Question: I'm trying to make an implementation of either a winding number or crossing number test, built mainly around boolean operations.
The boolean requirement is due to the methods and efficiency of the underlying dataset, making it sub-optimal to delegate variables for counting other than a boolean value.
Crossing number seems easiest to implement (I would think) since it is inherently binary (even (0) vs. odd (1)), where the result of the crossing number test of each side can be 'xor'-ed with the previous results such as in the code given below, where 'xyz' is our evaluated coordinate. Code is adapted from <URL> at the end.
'''
#Original points:
pts=[[100,100],[200,200],[300,100],[400,300],[300,400],[200,300],[100,100]]
#Extremas:
min=[pts[0][0],pts[0][1]]
max=[pts[0][0],pts[0][1]]
for i in pts:
for j in range(2):
if i[j]<min[j]:
min[j]=i[j]
if i[j]>max[j]:
max[j]=i[j]
#New dimensions:
w=max[0]-min[0]
h=max[1]-min[1]
if len(sys.argv) > 2:
xyz=[int(sys.argv[1]),int(sys.argv[2])]
else:
xyz=[200,100]
#Normalize by cutting off lower than minimum, higher than maximum:
for i,p in enumerate(pts):
pts[i]=[p[0]-min[0],p[1]-min[1]]
x=0
y=1
logic=None
counting=0
for i in range(len(pts)-1):
test=( ( (pts[i][y] <= xyz[y]) and (pts[i+1][y] > xyz[y]) ) or ( (pts[i][y] > xyz[y]) and (pts[i+1][y] <= xyz[y]) ) ) and (xyz[x] < pts[i][x] + ( (xyz[y]-pts[i][y])/(pts[i+1][y]-pts[i][y]) ) * (pts[i+1][x] - pts[i][x]))
if logic is None:
logic=test
else:
logic^=test
if test:
counting+=1
print logic
print counting
'''
Results:
For a whole image the binary flow results in these images where each square is one step.
Obviously something is amiss, yet I can't seem to figure out why it goes all haywire after it rounds the lower right corner... Any thoughts?

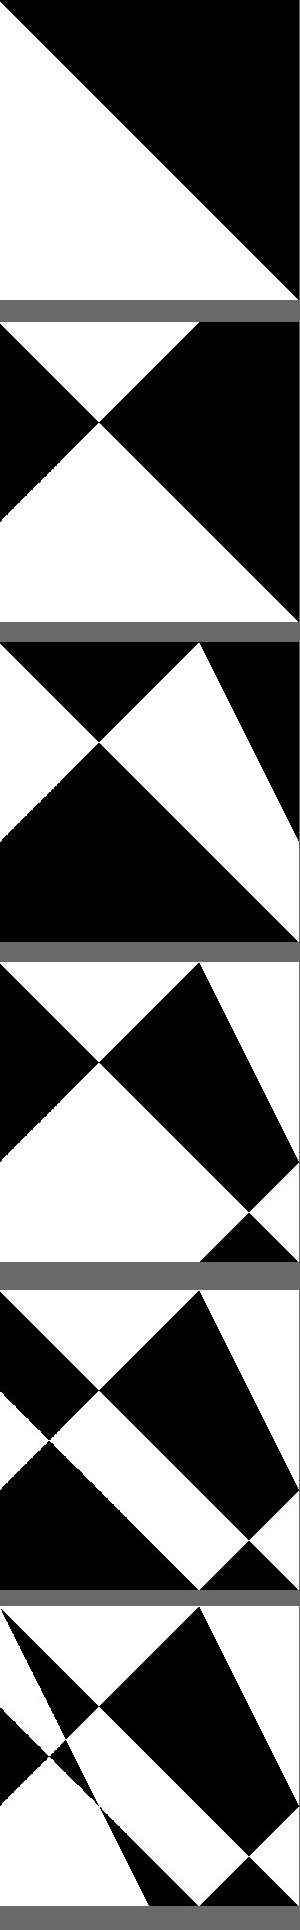
Answer: Aha!
'&'!=='and' and '|'!=='or'. By changing the operators it worked.